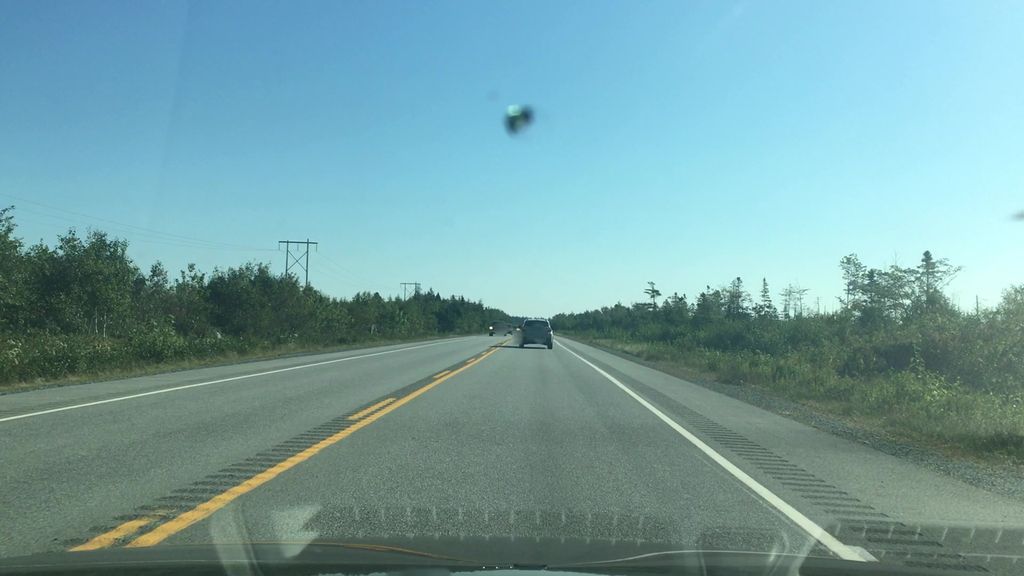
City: halifax